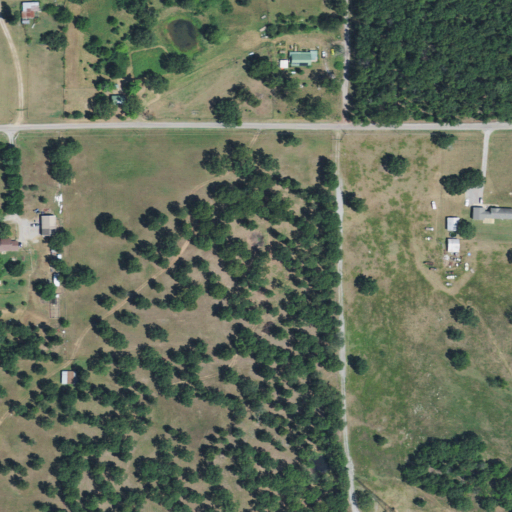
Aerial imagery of mountains in Oklahoma named Osage Hills containing grassland, deciduous forest, open development, shrub, pasture, medium intensity development, and low intensity development